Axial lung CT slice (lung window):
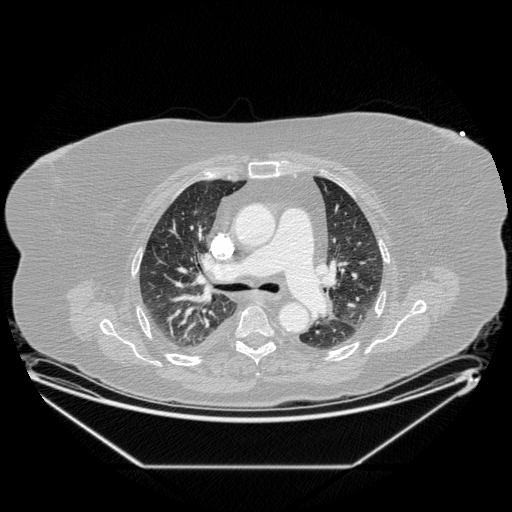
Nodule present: no